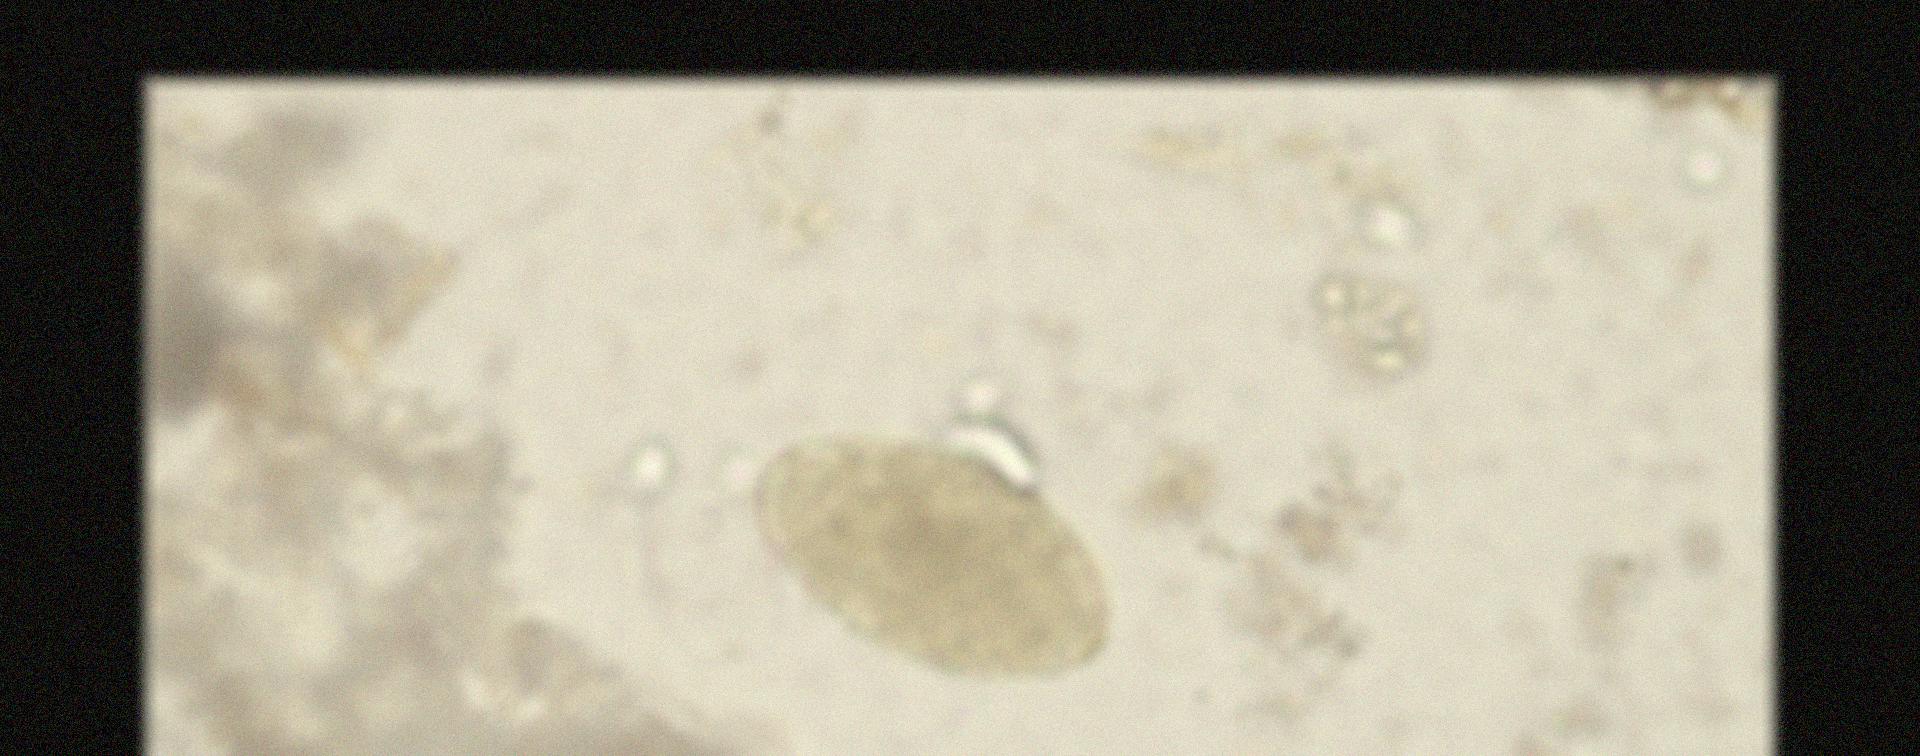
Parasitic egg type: Fasciolopsis buski